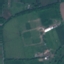
Land use / land cover: Pasture